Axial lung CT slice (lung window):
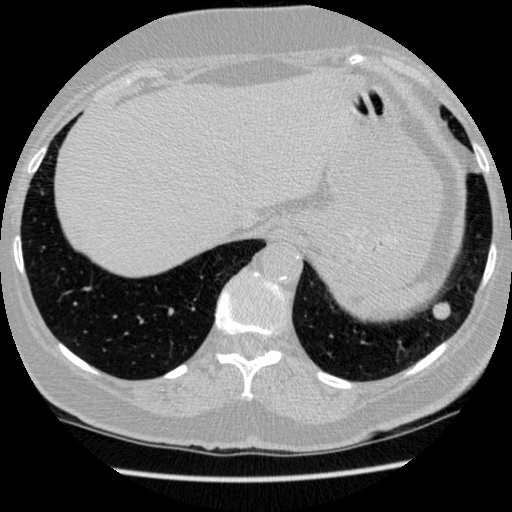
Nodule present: yes
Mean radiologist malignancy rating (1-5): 3.5